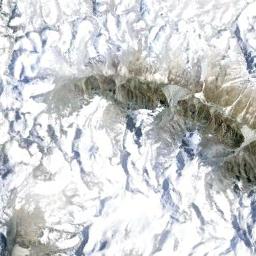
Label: snowberg